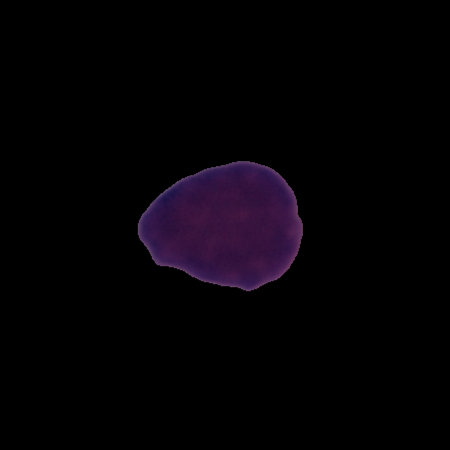
Label: healthy